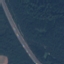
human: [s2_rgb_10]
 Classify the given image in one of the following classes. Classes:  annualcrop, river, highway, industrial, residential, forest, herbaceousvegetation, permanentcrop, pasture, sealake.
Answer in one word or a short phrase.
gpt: Highway